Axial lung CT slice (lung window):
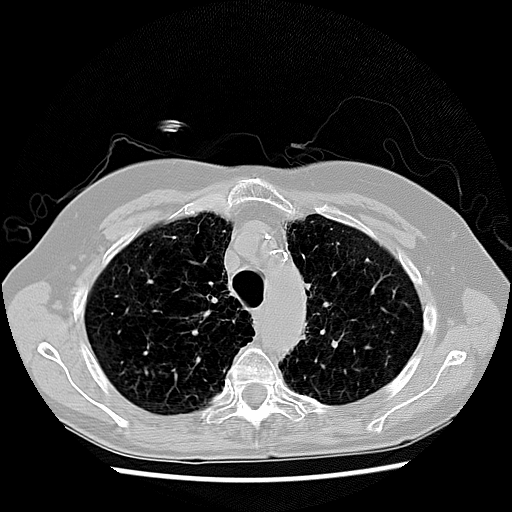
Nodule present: no